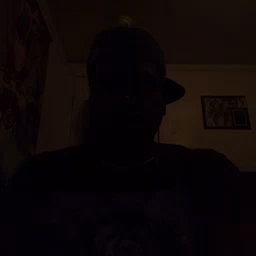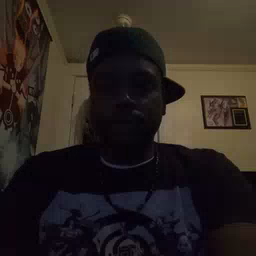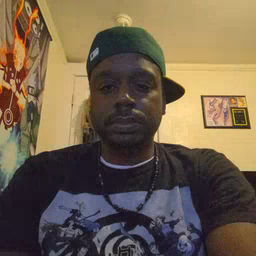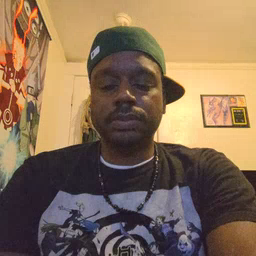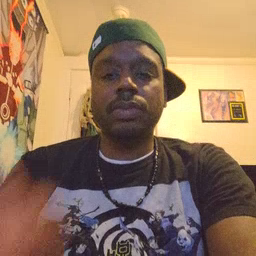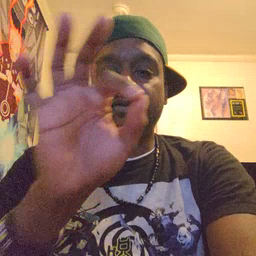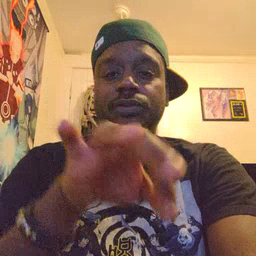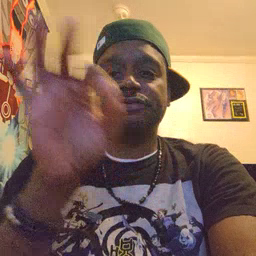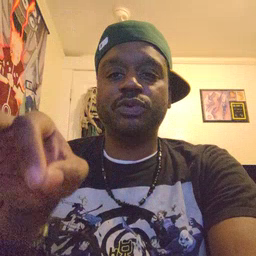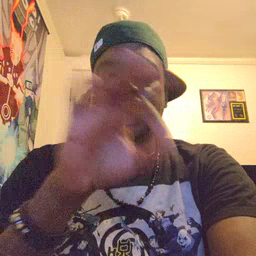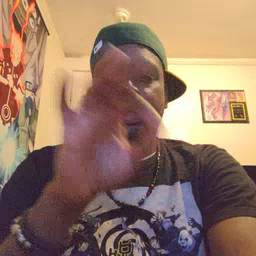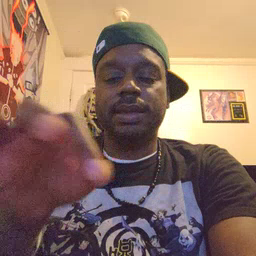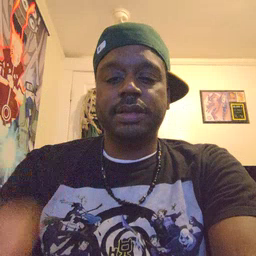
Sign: frenchfries